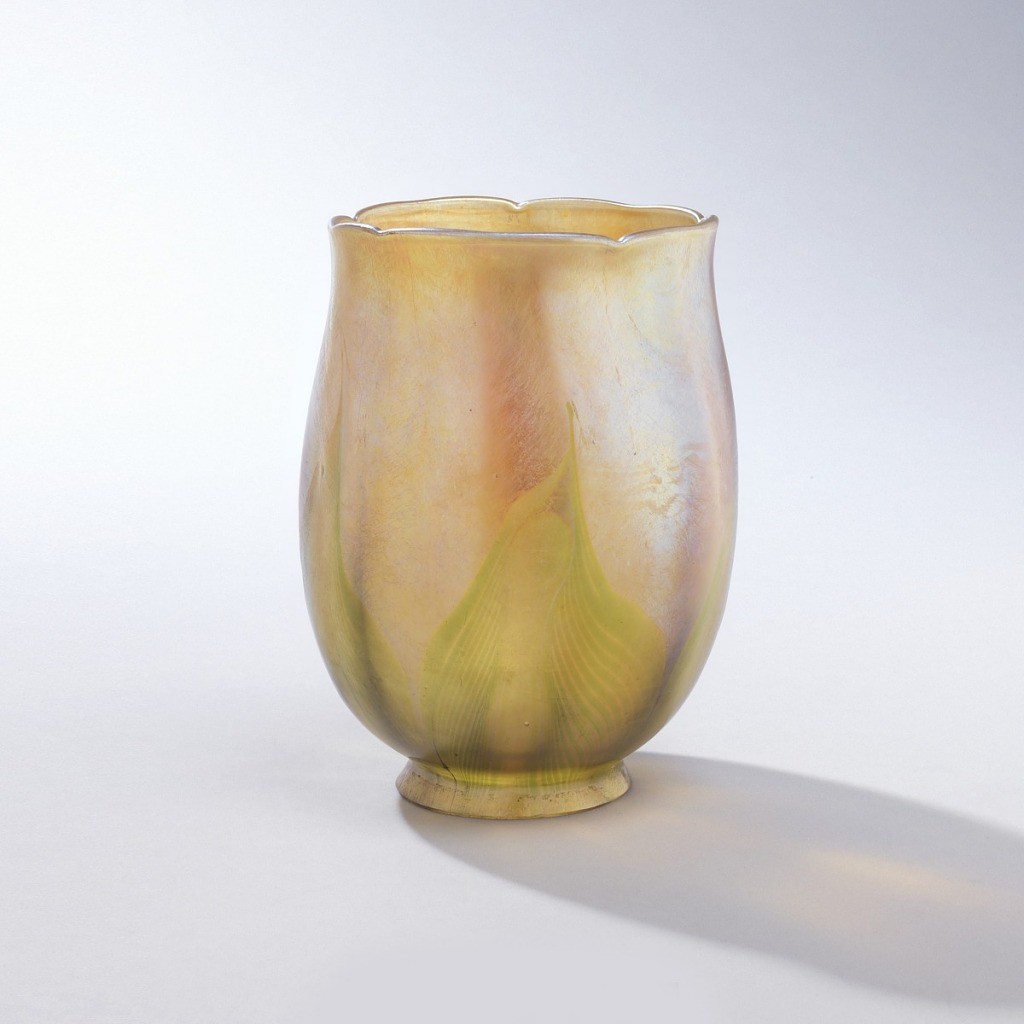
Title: Lamp shade
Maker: Tiffany & Company, American, established 1853
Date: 1907
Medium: Favrile glass
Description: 1968-55-3-a: (a) Flower bud form glass shade for sconce. Over-a...;     1968-55-3-b: (a) Flower bud form glass shade for sconce. Over-a...